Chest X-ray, PA view. Patient: 74 years old, sex F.
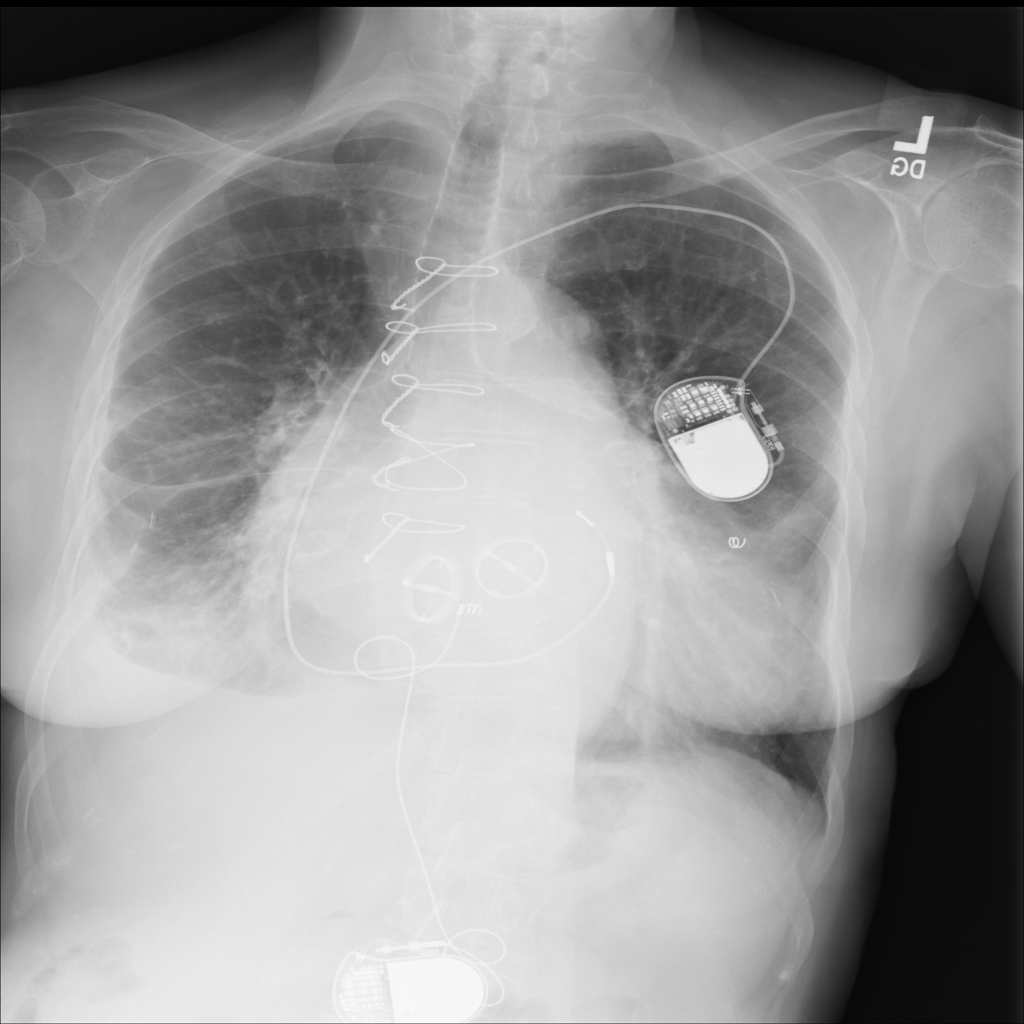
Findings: Cardiomegaly